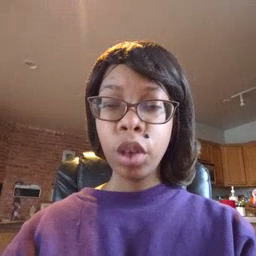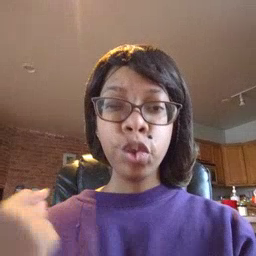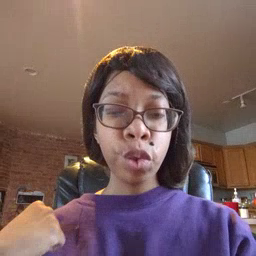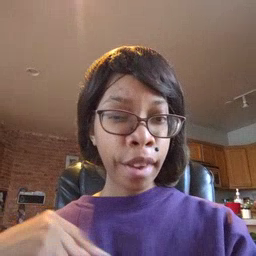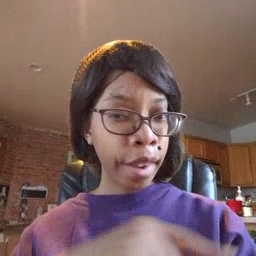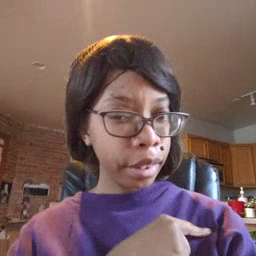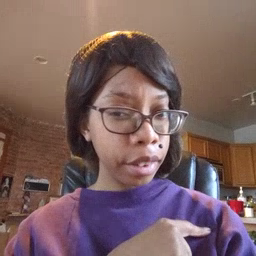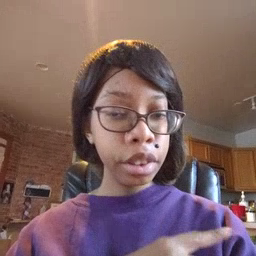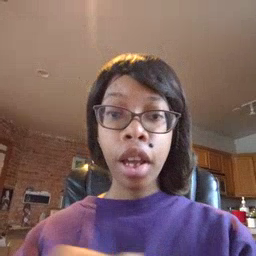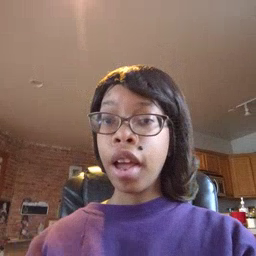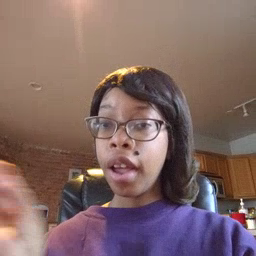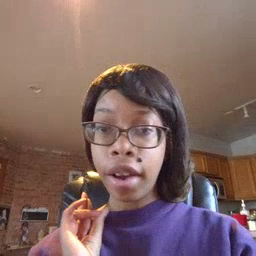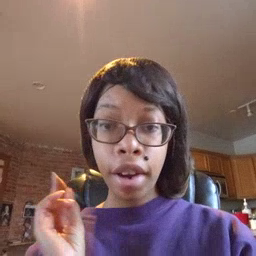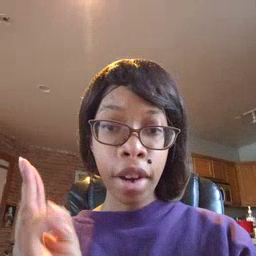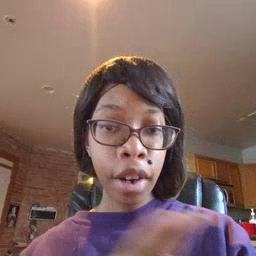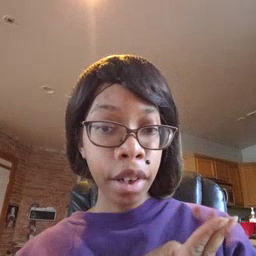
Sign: weus